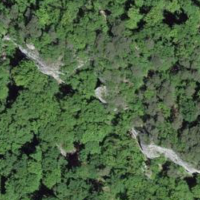
EUNIS habitat code: 41
Species observed at this site:
Noccaea montana
Cardamine heptaphylla
Melittis melissophyllum
Daphne laureola